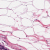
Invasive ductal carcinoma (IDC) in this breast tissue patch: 0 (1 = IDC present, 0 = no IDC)